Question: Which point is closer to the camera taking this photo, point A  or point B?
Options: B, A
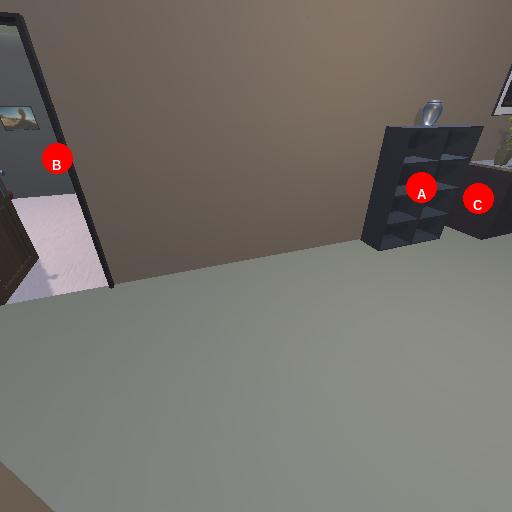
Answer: B